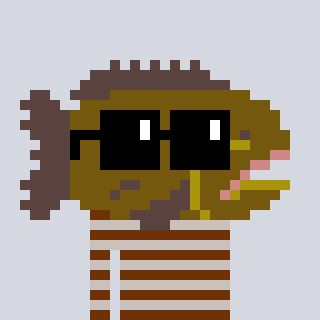
a pixel art character with square black sunglasses, a grouper-shaped head and a foggrey-colored body on a cool background